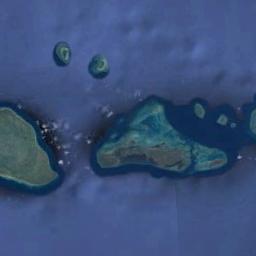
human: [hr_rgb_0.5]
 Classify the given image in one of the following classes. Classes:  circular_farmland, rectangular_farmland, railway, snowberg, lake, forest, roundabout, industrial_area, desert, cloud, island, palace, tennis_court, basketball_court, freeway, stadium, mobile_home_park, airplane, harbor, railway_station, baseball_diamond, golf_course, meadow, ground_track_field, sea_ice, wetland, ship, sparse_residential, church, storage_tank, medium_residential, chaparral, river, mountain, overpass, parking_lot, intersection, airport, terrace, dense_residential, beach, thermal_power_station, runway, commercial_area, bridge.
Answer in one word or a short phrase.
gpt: island